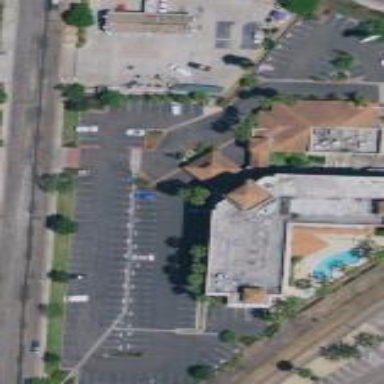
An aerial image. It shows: Commercial building used as hotel.